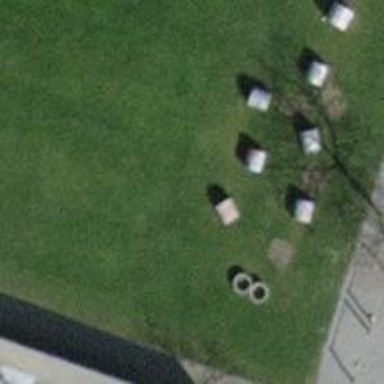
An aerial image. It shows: Playground featuring tunnel tube for children to play in.